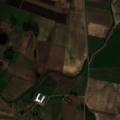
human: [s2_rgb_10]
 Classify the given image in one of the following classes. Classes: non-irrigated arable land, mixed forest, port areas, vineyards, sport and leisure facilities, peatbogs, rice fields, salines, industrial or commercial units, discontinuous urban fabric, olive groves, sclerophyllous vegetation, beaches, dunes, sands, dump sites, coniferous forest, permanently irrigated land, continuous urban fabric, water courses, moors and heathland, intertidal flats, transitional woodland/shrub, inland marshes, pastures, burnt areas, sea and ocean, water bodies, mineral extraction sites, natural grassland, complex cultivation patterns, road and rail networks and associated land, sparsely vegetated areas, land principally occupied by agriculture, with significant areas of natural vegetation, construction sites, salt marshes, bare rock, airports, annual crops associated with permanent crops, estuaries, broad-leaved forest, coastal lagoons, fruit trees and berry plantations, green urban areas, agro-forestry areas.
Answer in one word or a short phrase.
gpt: discontinuous urban fabric, non-irrigated arable land, complex cultivation patterns